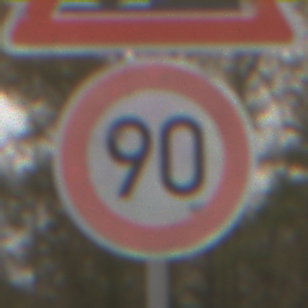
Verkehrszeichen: Geschwindigkeit90
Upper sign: SteinschlagRechts
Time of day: MorningAfternoon
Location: Outdoor (Nature)
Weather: Overcast
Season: NotSpecified
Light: Natural